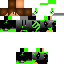
A male human skin with dark skin, wearing brown long hair dressed in a blue hoodie and black pants, featuring a closed mouth.